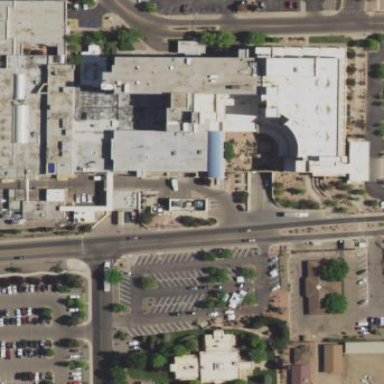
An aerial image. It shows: Hospital providing healthcare services.